Question: We want to use the "vNext" technology in our next project.

For me it looks like we can only use the framework version 4.5.1 when we rely on libraries like Serilog or mongoDB that have dependencies on older Framework Versions.
Is this really true or is there a way to have dependencies that rely on the full old framework version and the project itself depends on .NET Core 5.0?
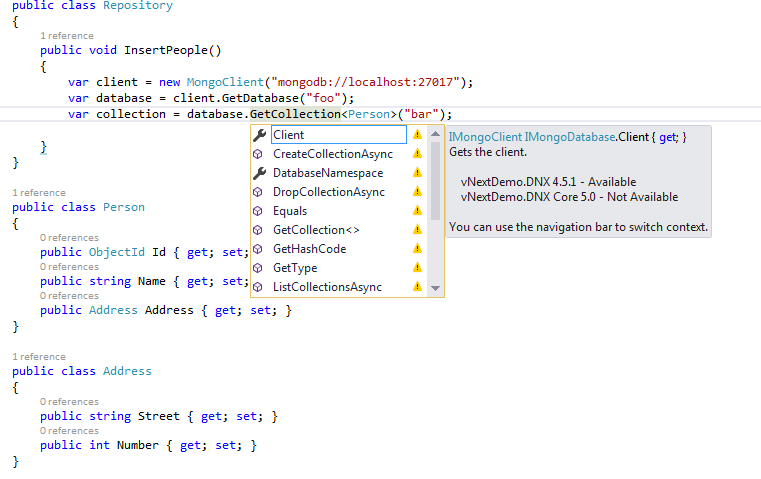
Answer: (Only answering the first of your questions as the second seems too broad and/or vague...)
> Is this really true or is there a way to have dependencies that rely on the full old framework version and the project itself depends on .NET Core 5.0?
Yes, it's really true - and makes perfect sense, IMO. You're saying "I want my app to be able to run on .NET Core." How is that going to work if some of the libraries you're depending on try to use features that don't exist in .NET Core?
I suspect this will get a better soon though - as soon as things have stabilized a bit and it's easier for open source projects to build .NET Core-enabled NuGet packages, I'd expect most projects that aim for portability to do their best to support it.
(Part of this will depend on tooling though - I gather that the only way of building a package which works with .NET Core is to use a vNext-style project, rather than a "regular" VS class library project with a specific PCL profile. I hope this will change, but we'll see.)